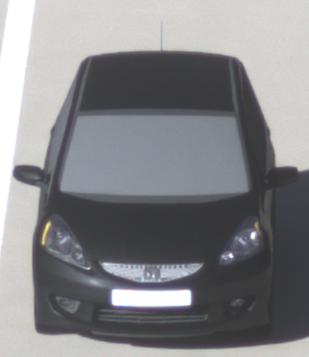
Make: Honda
Model: Jazz 1.2
Detailed model: Jazz (III) (11/08 - 04/11)
Model produced from: 2008/11
Model produced until: 2010/10
Doors: 5
Color: black
Road condition: dry road
Daytime: morning or afternoon
Contrast: high contrast